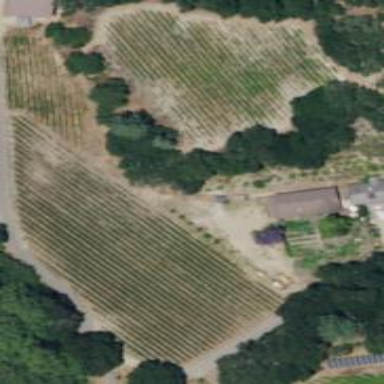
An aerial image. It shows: Orchard.